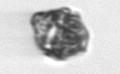
Label: Kryptoperidinium_triquetrum